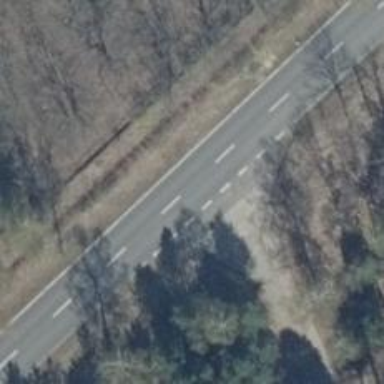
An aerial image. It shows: Secondary road with asphalt surface.